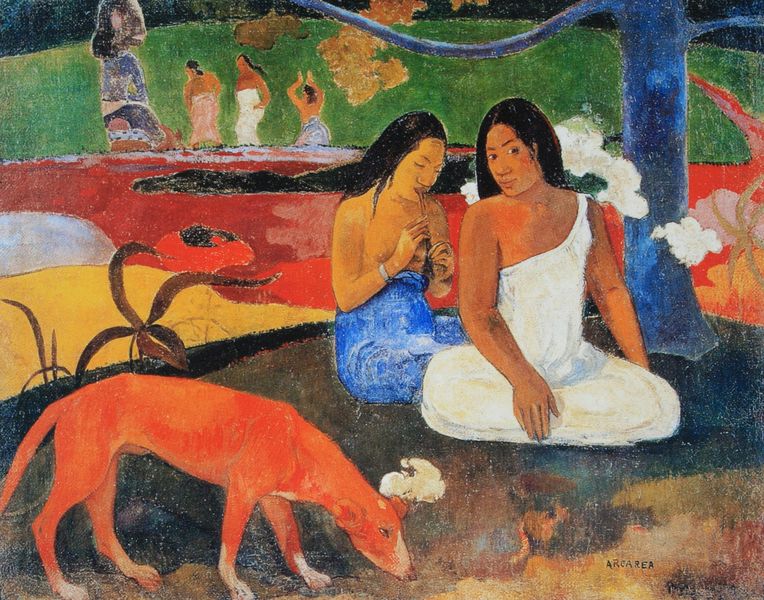
Titel: Arearea (Freude I)
Künstler: Paul Gauguin
Standort: Paris
Institution: Musée d'Orsay
Schlagwörter: akt, baum, blau, gemälde, haut, kopf, körper, mann, nackt, wasser, weiß, wolken, bäume, fluss, frauen, gelb, grün, landschaft, menschen, mädchen, ocker, sitzen, ufer, äste, bewegung, blumen, braun, brust, bunt, finger, frankreich, frau, frisur, grau, haar, kleid, mund, orange, schwarz, blüte, blüten, gras, hund, rot, tier, weg, wiese, wolke, beige, expressionismus, leute, tanz, arme, augen, inkarnat, bild, hände, instrument, signatur, öl, ast, baumstamm, natur, spiegelung, stamm, zweige, gehen, rauch, boden, insel, figur, gewand, haare, pose, sitzend, paar, musik, pflanzen, tanzen, tänzerin, tänzerinnen, augenbrauen, lippen, mittelscheitel, ohren, schulter, wasserfall, skulptur, statue, beine, schwanz, farbig, haltung, röcke, farben, flächen, modern, farbe, figuren, spielen, pfeife, rauchen, musizieren, pfoten, plastik, dekolleté, exotik, exotisch, gauguin, spiel, paradies, farbige, neger, südsee, zweig, farbflächen, paul, titel, beten, gestalten, flöte, armreif, fuchs, singen, gaugin, schnüffeln, frei, geliebte, träger, tänzer, musikerin, postimpressionismus, schneidersitz, orchidee, paul gauguin, passieren, indianer, tahiti, schnuppern, exotismus, idol, tropen, tanzend, klatschen, eingeborene, orchideen, arcarea, mana, tahitianerinnen, wartennatur, bau,m, buznt, geliebtte, fehlfarben, hula